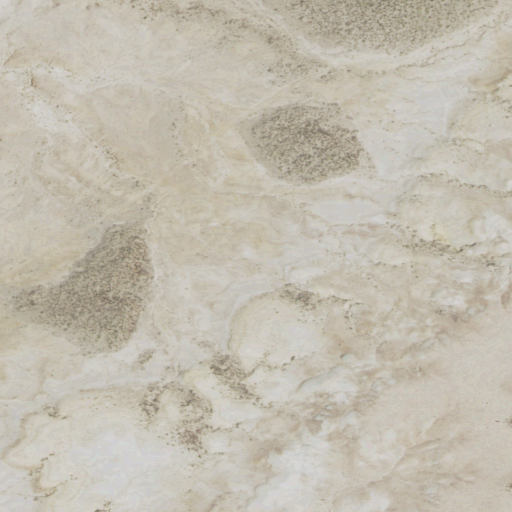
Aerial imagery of mountains in Wyoming named Badlands Hills containing barren land, shrub, and grassland